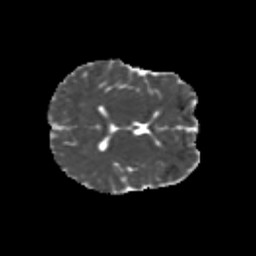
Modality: MD
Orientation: axial
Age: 11
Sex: male
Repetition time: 9.4 s
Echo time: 0.089 s